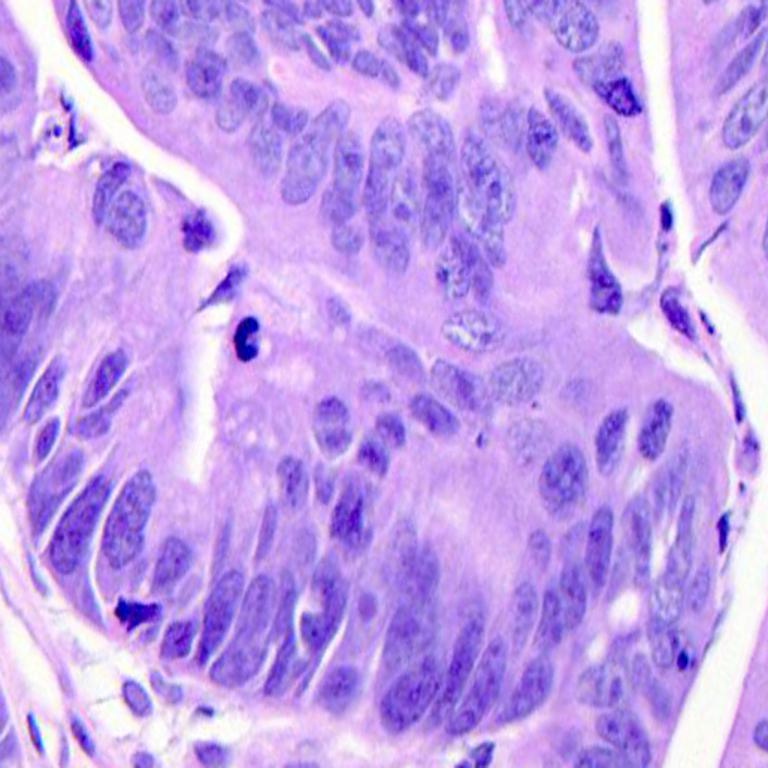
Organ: colon
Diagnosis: adenocarcinomas